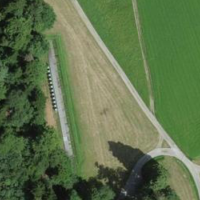
EUNIS habitat code: 52
Species observed at this site:
Platanthera bifolia